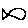
Label: fish